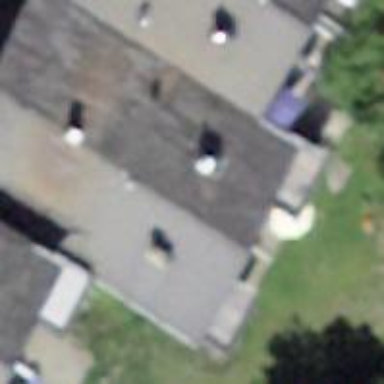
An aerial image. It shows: Building with tile roof.